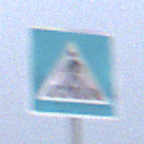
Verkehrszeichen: FussgaengerueberwegRechts
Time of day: SunriseSunset
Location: Outdoor (Nature)
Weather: Overcast
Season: NotSpecified
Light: Natural